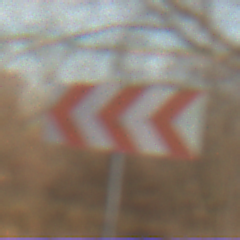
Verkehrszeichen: RichtungstafelnInKurvenGrossRechts
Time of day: SunriseSunset
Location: Outdoor (Nature)
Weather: PartlyCloudy
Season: NotSpecified
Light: Natural